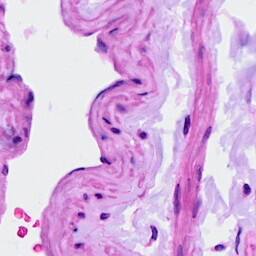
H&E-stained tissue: Ovarian